RGB frame:
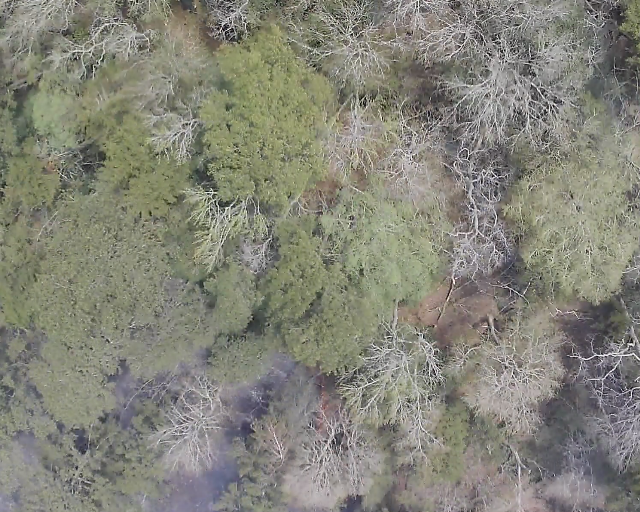
Thermal frame:
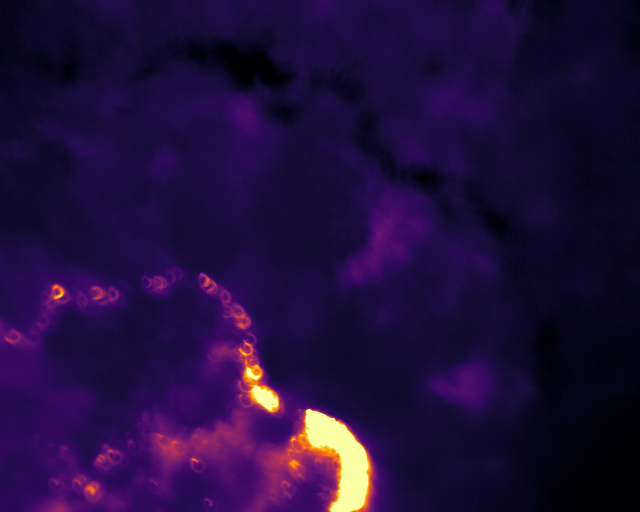
Captured: 2026-02-26 03:40:47
Pixels at or above 80 °C: 3127 (fraction of frame: 0.009543)